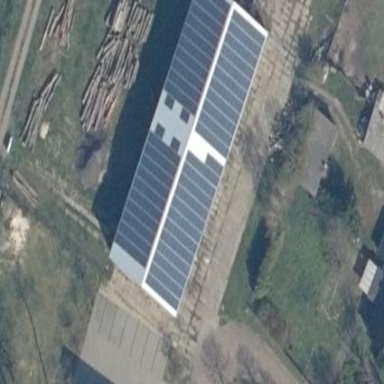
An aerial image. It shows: Solar photovoltaic panel generating electricity. It is small installation located on building.